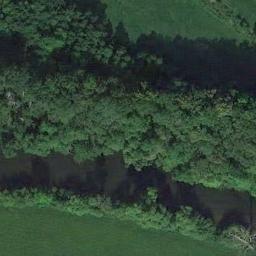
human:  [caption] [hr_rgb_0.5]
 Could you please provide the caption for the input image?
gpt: The forest with some dark green trees is surrounded by the lawn and a river goes through the forest .

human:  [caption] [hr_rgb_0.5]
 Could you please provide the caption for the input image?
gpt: The forest is next to the grass .

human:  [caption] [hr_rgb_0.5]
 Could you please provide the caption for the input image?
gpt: This is a dense forest .

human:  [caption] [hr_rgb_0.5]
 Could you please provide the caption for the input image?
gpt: A narrow and curved  road passes through the  forest beside the green land .

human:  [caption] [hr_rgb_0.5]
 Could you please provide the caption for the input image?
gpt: A twisty river in the dense trees is looming .